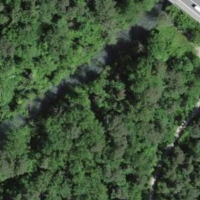
EUNIS habitat code: 57
Species observed at this site:
Berberis vulgaris